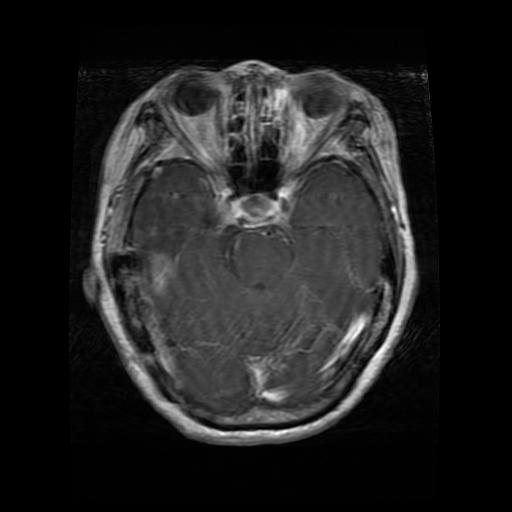
Label: glioma